Field crop: tomato
Growth stage: 2
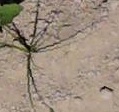
Species: solanum